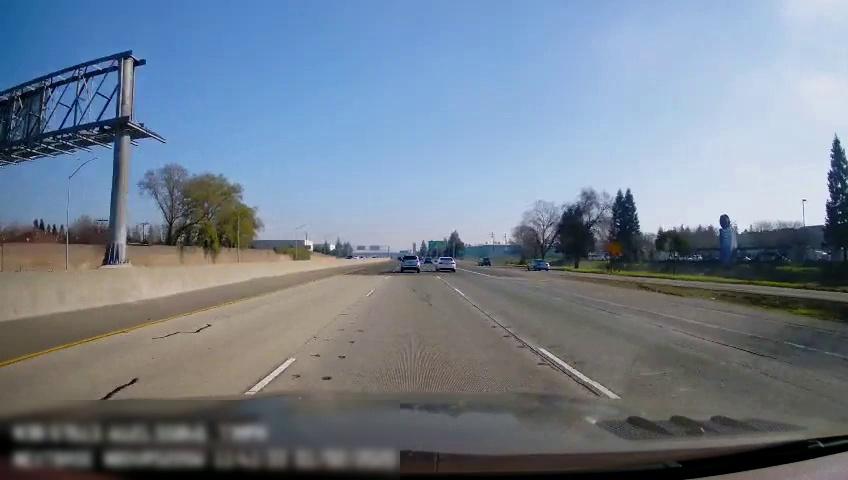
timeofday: Day
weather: Sunny
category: Drivable Space
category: Vehicles | SUV
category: Vehicles | Car
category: Vehicles | Car
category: Vehicles | SUV
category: Lanes | Current Lane
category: Lanes | Current Lane
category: Lanes | Current Lane
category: Lanes | Alternate Lane
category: Traffic | Signs
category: Traffic | Signs
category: Traffic | Signs
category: Traffic | Signs